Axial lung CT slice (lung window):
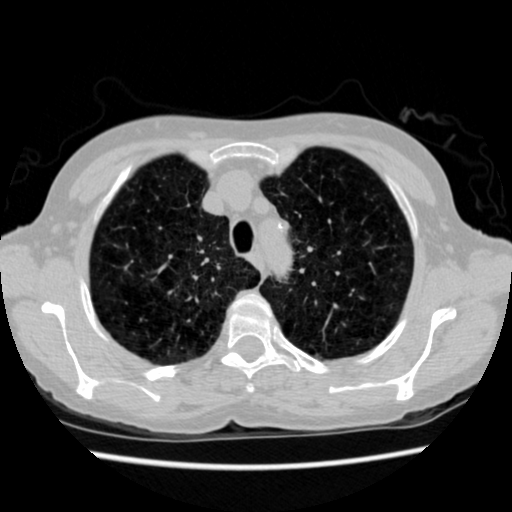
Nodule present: no